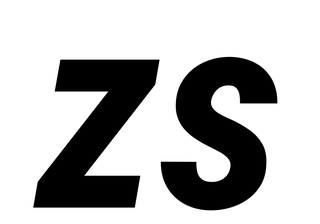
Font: Roboto-Italic_Condensed_Bold_Italic